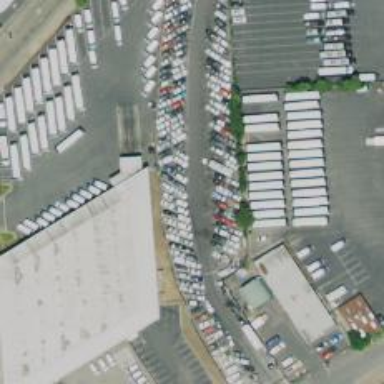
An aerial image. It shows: Industrial building used as depot.